Question: I have a webpage in which there is scrollable content. This content is wrapped inside #content, which is centered on the page.
Now I want a navigation bar to appear 50px left to the content. This bar should have a fixed position (shouldn't scroll).
This is what I have tried so far:
'''
#nav {
position: fixed;
top: 50%;
margin-top:-200px;
left:15%;
background: #FFF;
width: 100px;
height:400px;
border-radius: 50px;
}
#content {
position: relative;
width: 800px;
margin: 0px auto;
padding-top: 100px;
}
'''
Which is obviously not what I want, because now the nav is 15% from the left of the screen.
Here's an image to illustrate what I want to achieve.

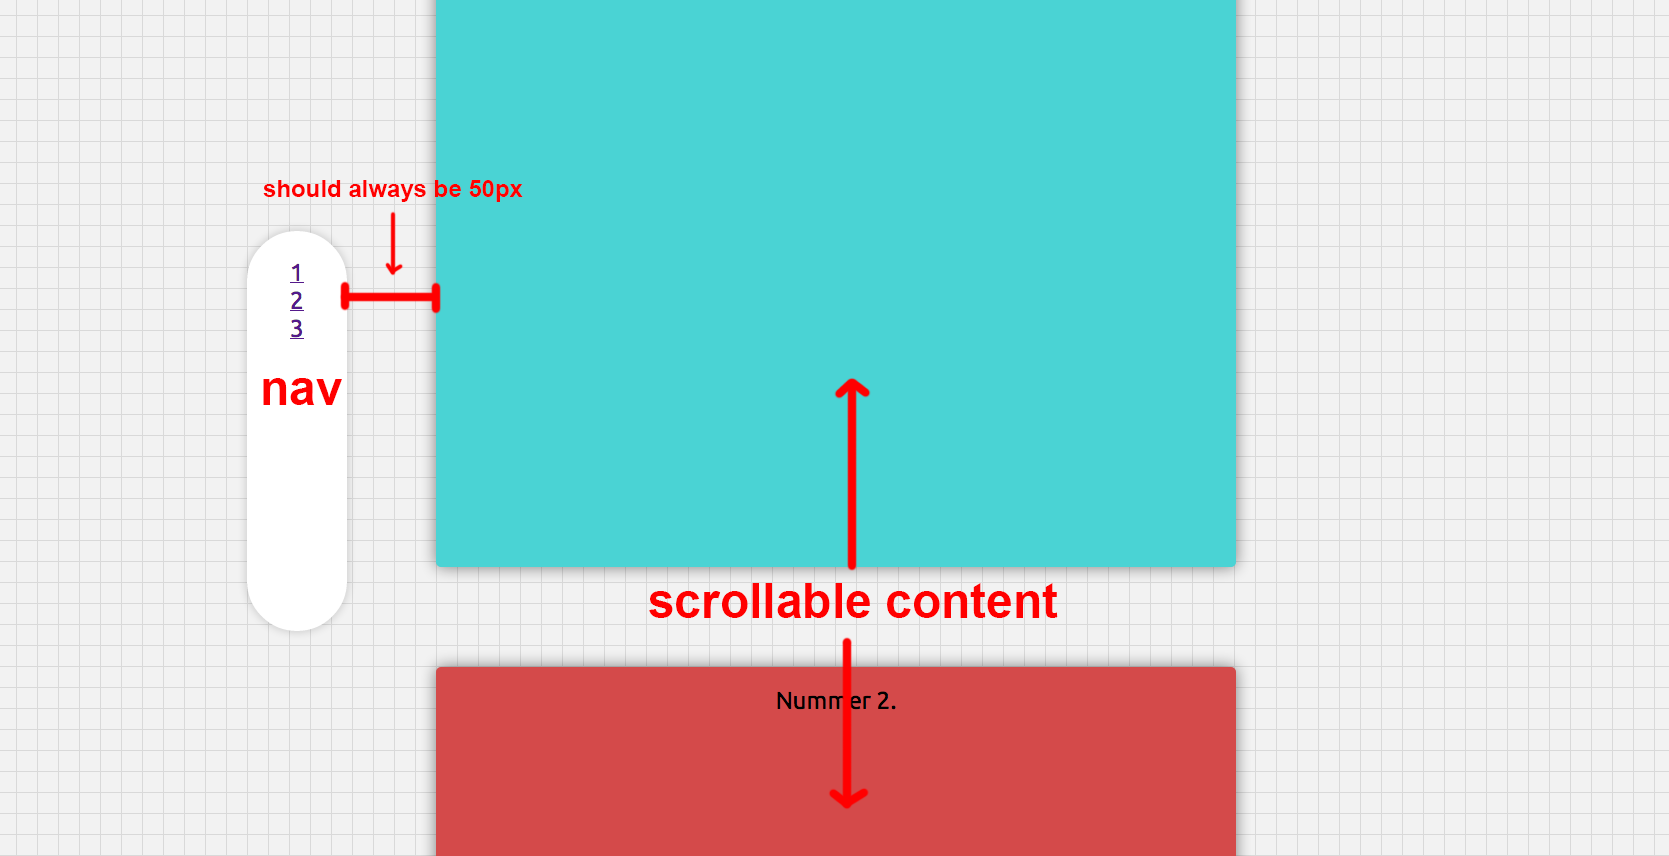
Answer: I already found the solution.
'''
#nav{
left:50%;
margin-left:-550px;
}
'''
I just gave it left:50% and a margin-left of half the width of the content + 50px + the width of the navigation bar.